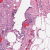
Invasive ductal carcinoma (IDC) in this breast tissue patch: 0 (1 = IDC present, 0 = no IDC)